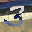
Label: 3